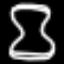
Label: hourglass